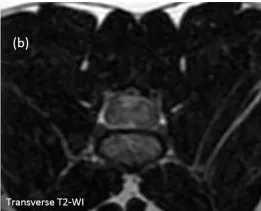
Transverse. Images of the lumbar spinal cord. (a,b) There is a partial loss of the hyperintense signal of the L5-L6 IVD nucleus pulposus. Cranially, an ill-defined spinal cord hyperintense lesion and mild spinal swelling is observed, extending from mid L5 to L5-L6 IVD space (a,b).
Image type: radiology (mri)